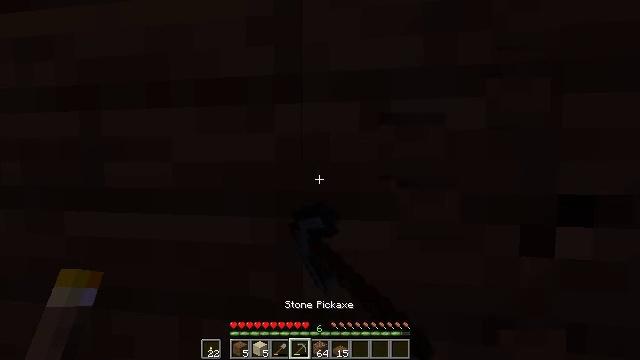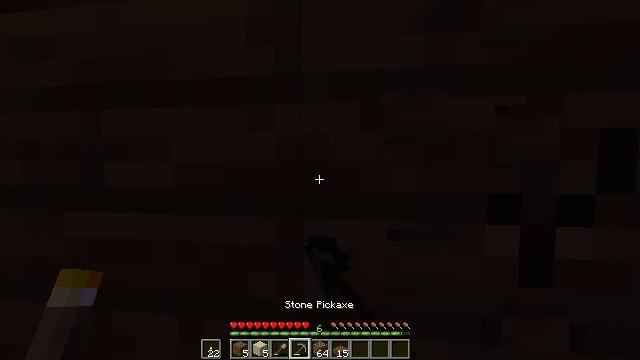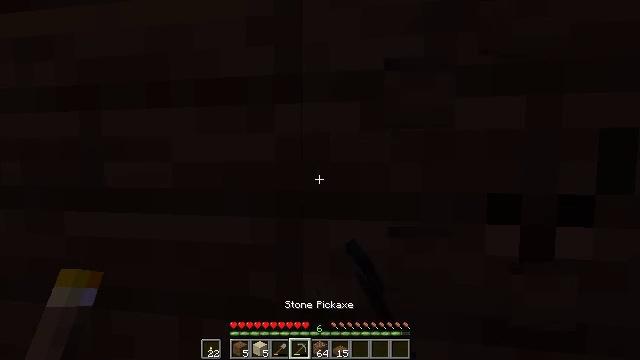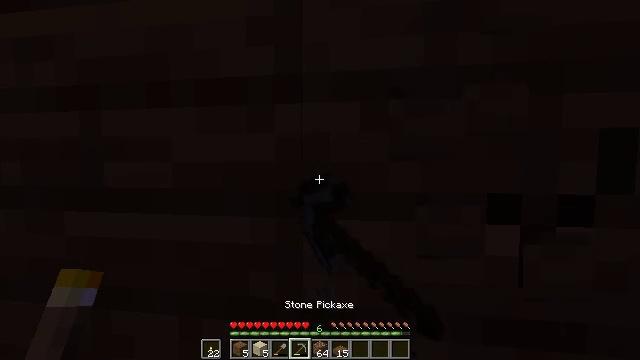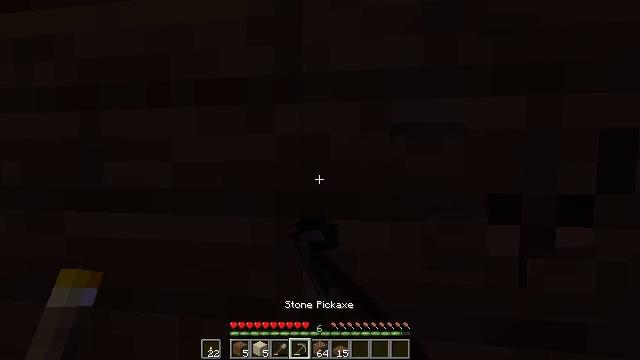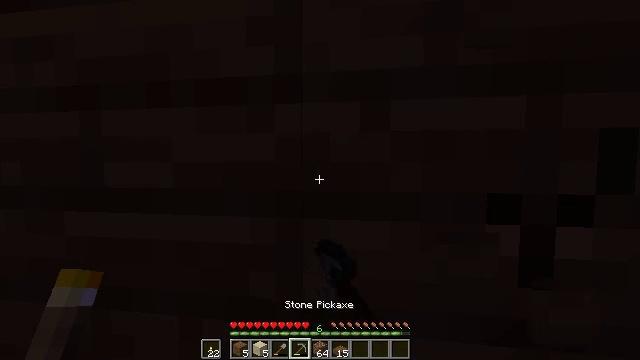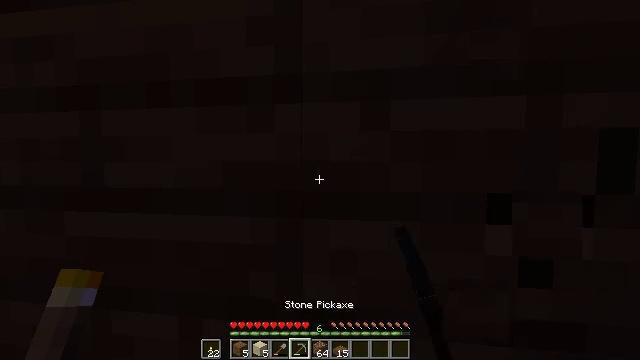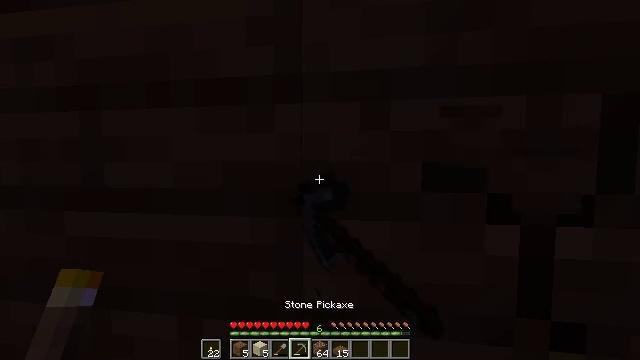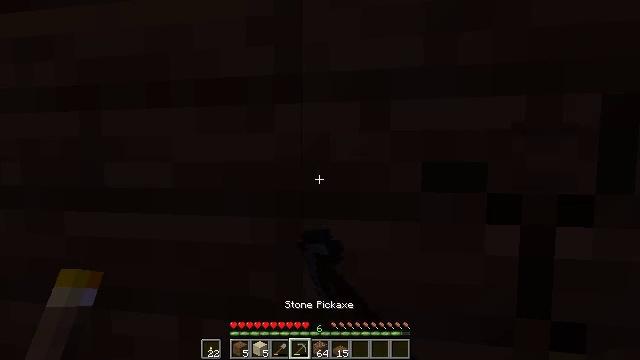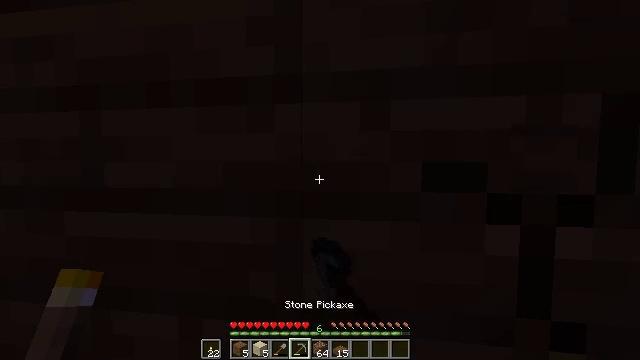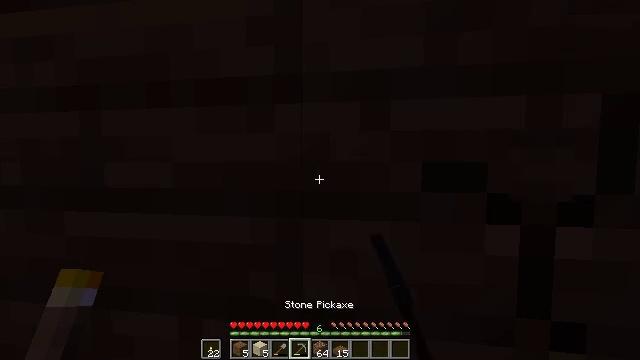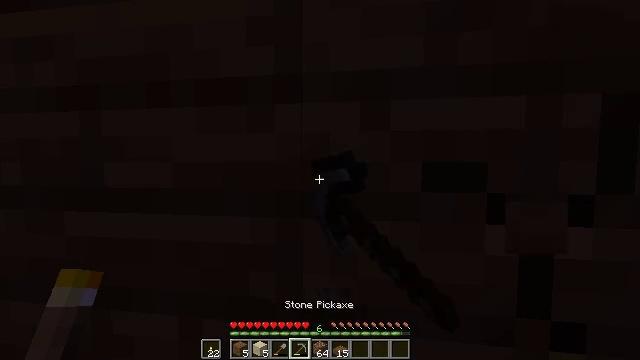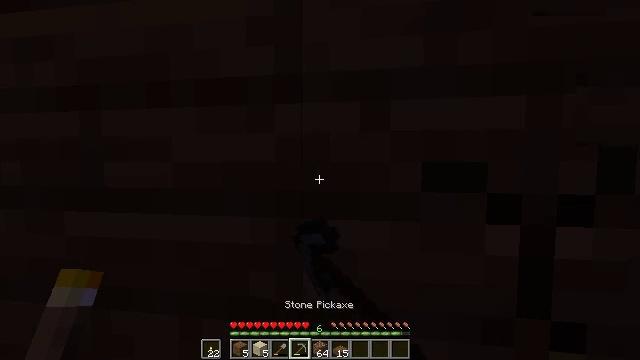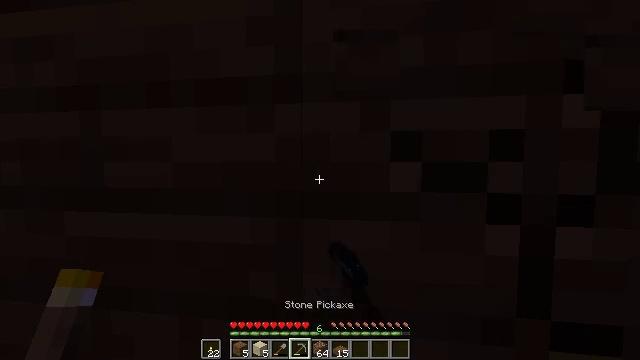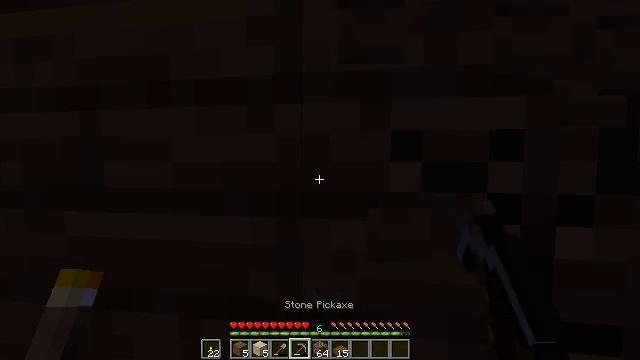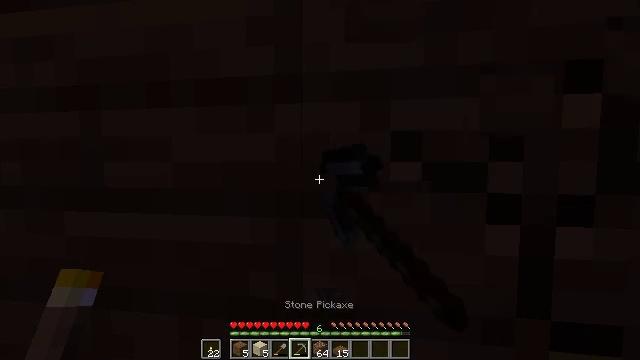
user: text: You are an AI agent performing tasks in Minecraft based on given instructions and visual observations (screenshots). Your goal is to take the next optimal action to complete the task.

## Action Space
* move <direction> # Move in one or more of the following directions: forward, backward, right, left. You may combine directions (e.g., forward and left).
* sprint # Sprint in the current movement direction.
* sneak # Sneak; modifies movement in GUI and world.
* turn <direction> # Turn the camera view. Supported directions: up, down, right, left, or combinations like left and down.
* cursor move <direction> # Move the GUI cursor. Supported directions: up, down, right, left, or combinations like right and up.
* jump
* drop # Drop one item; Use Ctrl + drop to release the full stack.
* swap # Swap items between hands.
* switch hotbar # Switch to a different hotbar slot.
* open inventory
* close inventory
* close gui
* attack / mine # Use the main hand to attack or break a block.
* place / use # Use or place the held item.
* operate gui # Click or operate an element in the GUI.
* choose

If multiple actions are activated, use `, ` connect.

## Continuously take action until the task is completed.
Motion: motion action
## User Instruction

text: Collect spruce planks from an old building.
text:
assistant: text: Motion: attack / mine
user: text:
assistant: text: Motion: attack / mine
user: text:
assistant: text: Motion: attack / mine
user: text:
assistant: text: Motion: attack / mine
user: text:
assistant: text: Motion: attack / mine
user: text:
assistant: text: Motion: attack / mine
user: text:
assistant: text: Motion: attack / mine
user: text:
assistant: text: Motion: attack / mine
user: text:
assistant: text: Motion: attack / mine
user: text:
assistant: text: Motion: attack / mine
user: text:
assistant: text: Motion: attack / mine
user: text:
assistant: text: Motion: attack / mine
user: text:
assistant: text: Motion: attack / mine
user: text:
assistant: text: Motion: attack / mine
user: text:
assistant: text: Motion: attack / mine
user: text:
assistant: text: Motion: attack / mine
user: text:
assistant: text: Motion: attack / mine
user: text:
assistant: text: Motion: attack / mine
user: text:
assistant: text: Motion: attack / mine
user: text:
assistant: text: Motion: attack / mine
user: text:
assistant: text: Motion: attack / mine
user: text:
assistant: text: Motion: attack / mine
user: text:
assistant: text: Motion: attack / mine
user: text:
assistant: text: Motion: attack / mine
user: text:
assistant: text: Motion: attack / mine
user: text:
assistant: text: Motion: attack / mine
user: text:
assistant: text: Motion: attack / mine
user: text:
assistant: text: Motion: attack / mine
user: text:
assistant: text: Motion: attack / mine
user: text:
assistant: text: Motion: attack / mine